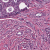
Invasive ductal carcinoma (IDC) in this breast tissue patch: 1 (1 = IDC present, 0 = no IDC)